九年级 · 解析几何
已知二次函数的图象 $(0 \leq x \leq 3.4)$ 如图. 关于该函数在所给自变量的取值范围内,下列说法正确的是（）

    （第 10 题）

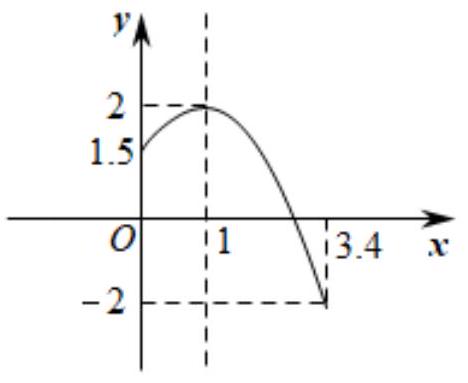
A. 有最大值 2, 无最小值
    B. 有最大值 2, 有最小值 1.5
    C. 有最大值 2, 有最小值 -2
    D. 有最大值 1.5 , 有最小值 -2


答案: C
解析: 直接根据函数的图象顶点坐标及最低点求出该函数在所给自变量的取值范围内的最大及最小值即可.

【详解】解: 由函数图象可知, 此函数的顶点坐标为 $(1,2)$,

$\because$ 此抛物线开口向下,

$\therefore$ 此函数有最大值, 最大值为 2 ;

$\because 0 \leq x \leq 3.4$,

$\therefore$ 当 $\mathrm{x}=3.4$ 时, 函数最小值为 -2 .

故选: C.

【点睛】本题考查的是二次函数的最值及二次函数的图象, 解答此题时要注意应用数形结合的思想求解.